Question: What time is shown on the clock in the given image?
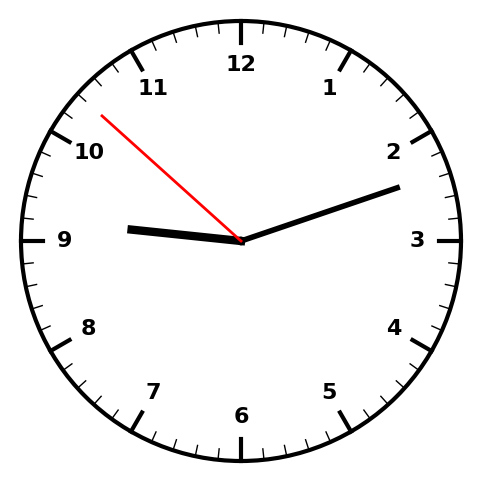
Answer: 09:11:52